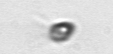
Label: Pyramimonas